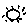
Label: sun